Question: If today's date is 11 July 2008 then the 'MTD' sum is for the range {01 July 2008 - 11 July 2008}.
The previous equivalent MTD period in June is {01 June 2008 - 11 June 2008}.
The previous equivalent MTD period in May is {01 May 2008 - 11 May 2008}.
I have the following 'MDX' script:
'''
WITH
MEMBER [Measures].[PrevEquivalentMTD] AS
//SUM
(
ParallelPeriod
(
[Date].[Calendar].[Month]
,1
,[Date].[Calendar].CurrentMember
)
,[Measures].[Internet Sales Amount]
)
MEMBER [Measures].[PrevEquivalentMTD_v2] AS
Sum
(
Generate
(
{
[Date].[Calendar].[Date].&[20080701]
:
[Date].[Calendar].[Date].&[20080710]
}
,{
ParallelPeriod
(
[Date].[Calendar].[Month]
,1
,[Date].[Calendar].CurrentMember.Item(0)
)
}
)
,[Measures].[Internet Sales Amount]
)
SELECT
{
[Date].[Calendar].[Month].&[2005]&[6]
:
[Date].[Calendar].[Month].&[2008]&[7]
} ON ROWS
,{
[Measures].[Internet Sales Amount]
,[Measures].[PrevEquivalentMTD]
,[Measures].[PrevEquivalentMTD_v2]
} ON COLUMNS
FROM [Adventure Works];
'''
It results in the following:

The measure 'PrevEquivalentMTD' is not what I'm looking for as it is returning the total for the previous month rather than just the first 10 days.
The measure 'PrevEquivalentMTD_v2' I'm unsure what this is doing to return the same number for each month.
How do I create a measure that will return the sum of the internet sales for the first 10 days of each month?
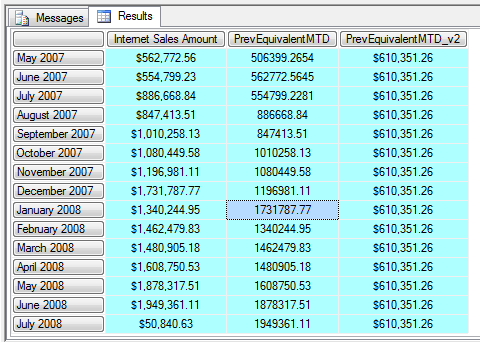
Answer: <URL> would come to mind. But as you do not have the 11th as a selected member in your query, I am just using 11 as a given input.
'''
WITH
MEMBER [Measures].[PrevEquivalentMTD] AS
Sum(Head([Date].[Calendar].CurrentMember.PrevMember.Children, 11),
[Measures].[Internet Sales Amount])
SELECT
{
[Measures].[Internet Sales Amount]
,[Measures].[PrevEquivalentMTD]
} ON COLUMNS,
{
[Date].[Calendar].[Month].&[2005]&[6]
:
[Date].[Calendar].[Month].&[2008]&[7]
} ON ROWS
FROM [Adventure Works]
'''
This is taking the first eleven ('Head( ,11)') children of the month before ('PrevMember') the current one from the row context of the cell, and then summing across these.
To get to the '11' dynamically, you could e. g. use something like
'''
Rank(Tail([Date].[Calendar].[Date]).Item(0),
Tail([Date].[Calendar].[Month]).Item(0).Item(0).Children
)
'''
which determines the position ('Rank') of the last day of the Calendar hierarchy within its parent month's children. Assuming there are no missing days e. g. for weekends, this should work. It returns 30 for Adventure Works, as November, 30, 2010 is the last day in the Calendar hierarchy there.